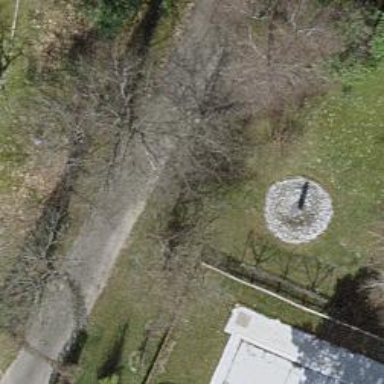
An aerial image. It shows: Garden with deciduous broadleaved trees.